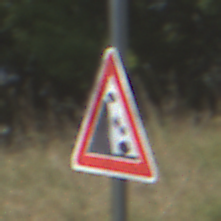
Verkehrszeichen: SteinschlagLinks
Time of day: Midday
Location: Outdoor (Nature)
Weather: Clear
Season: NotSpecified
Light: Natural